Question: Gidday,
I have a page with XSLT doing small amounts of awesome, and it has mostly been going quite well, but I've hit a roadblock.
This page: <URL>.
Interestingly, this SO question: <URL>, which is a WAMP 2.0 stack with this XSL config:

My live, hosted server has this config: <URL>, and this same approach does not work.
Here's the source .xsl file: <URL>.
Any ideas?
It should be noted that I really don't fancy moving 2 of the 3 scripts blocks to external files - one is Cufon font replacement (so I move it), the other is a wee script in the head tag by Luke Smith, which is converted to CSS when JS is available.
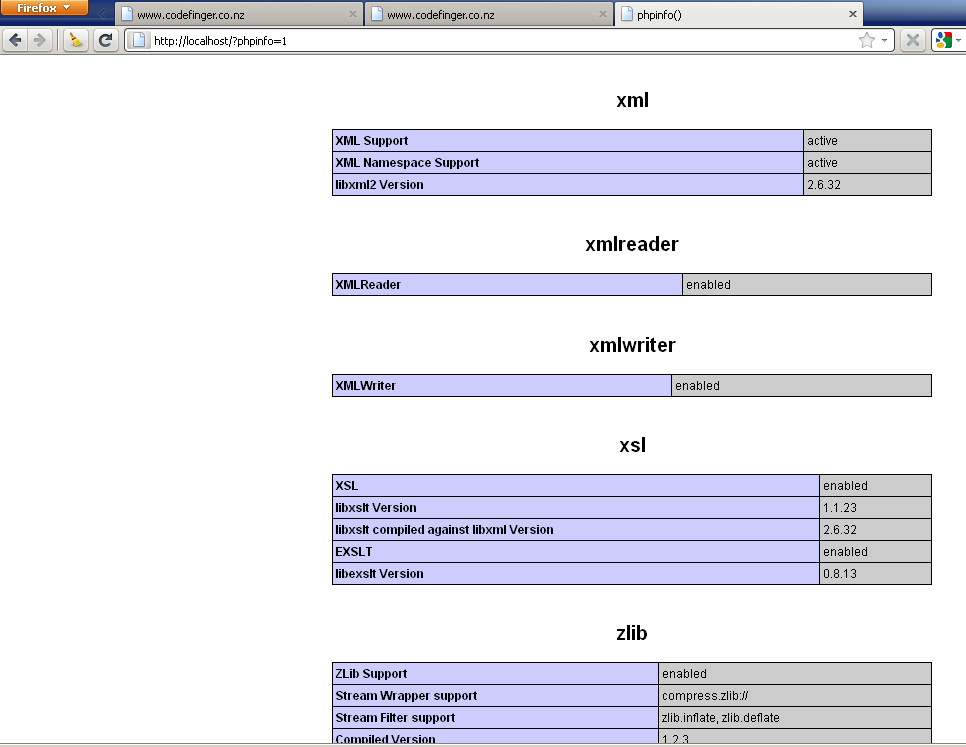
Answer: Use 'CDATA' sections in your '<xsl:text>' elements
Like this:
'''
<xsl:text disable-output-escaping="yes"><![CDATA[
.....
]]></xsl:text>
'''
In the comments above, you found yourself that this is even better:
'''
<xsl:comment><![CDATA[
.....
]]></xsl:comment>
'''